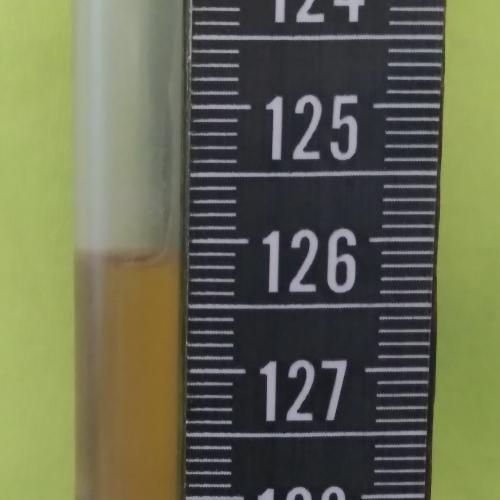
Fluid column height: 126.1 cm